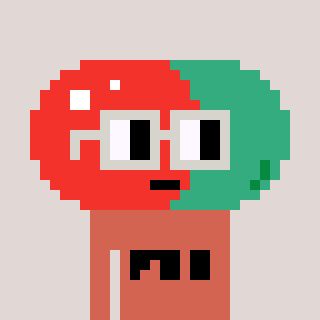
a pixel art character with square light gray glasses, a pill-shaped head and a peachy-colored body on a warm background